Question: I really like the toolbar in Astro app for Android and I was wondering: Do you know if it is reusable component, is it open source, if yes - where to find it; if not - can you provide a link to similar open source component.

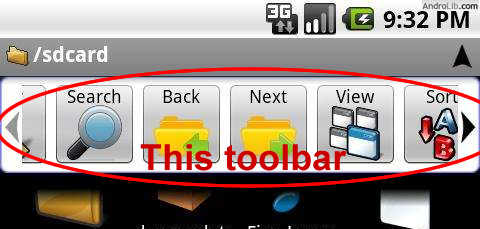
Answer: Make yourself a custom view, e.g. 'class myToolbar extends LinearLayout(context) {}' that contains your toolbar buttons and add this to any other Views where you want to display the toolbar.